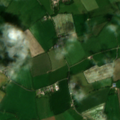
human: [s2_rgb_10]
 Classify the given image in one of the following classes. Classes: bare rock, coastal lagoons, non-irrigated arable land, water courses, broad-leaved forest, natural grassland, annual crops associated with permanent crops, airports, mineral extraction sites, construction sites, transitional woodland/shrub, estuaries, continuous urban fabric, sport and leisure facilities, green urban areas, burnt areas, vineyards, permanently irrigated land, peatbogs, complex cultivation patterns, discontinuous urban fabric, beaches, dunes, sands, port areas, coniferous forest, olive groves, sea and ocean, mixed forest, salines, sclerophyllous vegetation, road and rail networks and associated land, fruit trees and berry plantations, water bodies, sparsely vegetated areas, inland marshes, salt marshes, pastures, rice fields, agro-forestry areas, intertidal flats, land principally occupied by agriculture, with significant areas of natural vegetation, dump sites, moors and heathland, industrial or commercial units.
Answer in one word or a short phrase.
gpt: non-irrigated arable land, pastures